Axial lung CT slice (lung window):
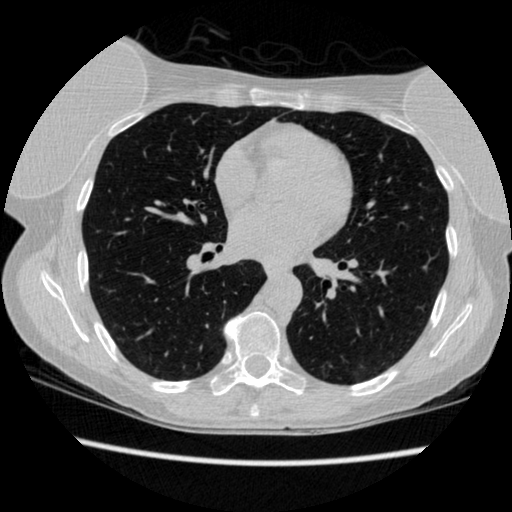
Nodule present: no